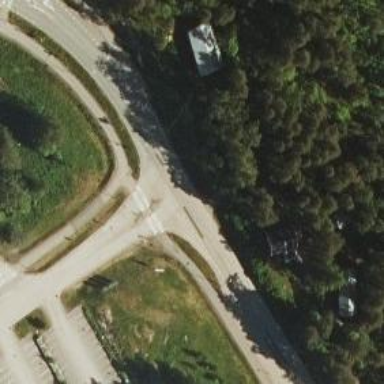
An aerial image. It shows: Marked road crossing with pedestrian island.